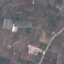
Land use / land cover class: PermanentCrop